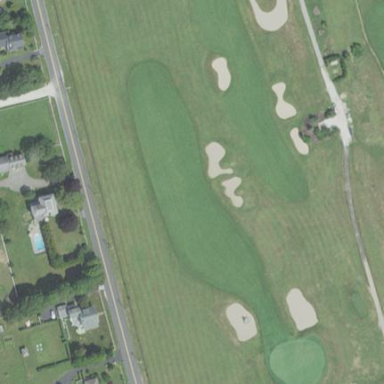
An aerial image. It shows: Grassy area designated as golf fairway.